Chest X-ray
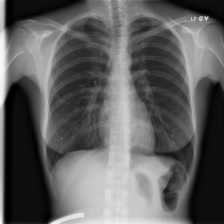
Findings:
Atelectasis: negative
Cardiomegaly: negative
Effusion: negative
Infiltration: negative
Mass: negative
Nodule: negative
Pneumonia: negative
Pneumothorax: negative
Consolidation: negative
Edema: negative
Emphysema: negative
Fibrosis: negative
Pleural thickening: negative
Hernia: negative